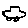
Label: car